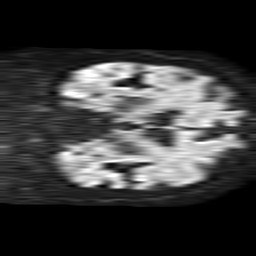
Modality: TRACE
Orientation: coronal
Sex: female
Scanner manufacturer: philips
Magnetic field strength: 1.5 T
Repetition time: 4.6 s
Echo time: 0.08517 s